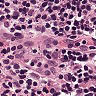
Metastatic tissue present: no